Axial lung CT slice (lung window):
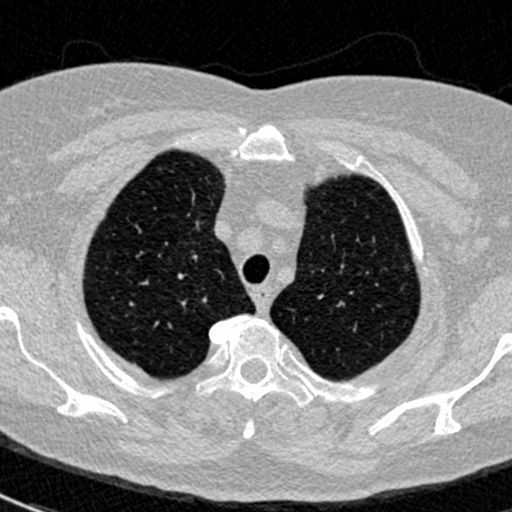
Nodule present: no